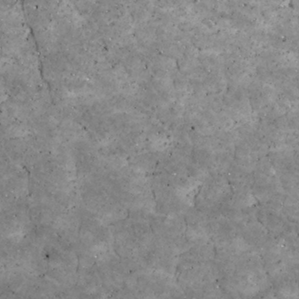
Label: non_frost